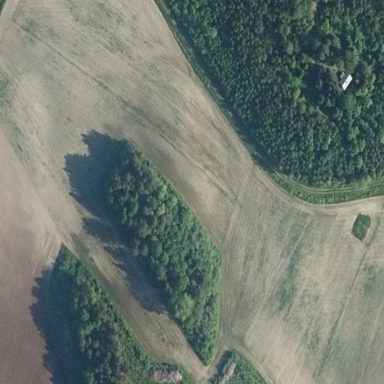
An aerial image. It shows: Beautiful woodland area.